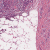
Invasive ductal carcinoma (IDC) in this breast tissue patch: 1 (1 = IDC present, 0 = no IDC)